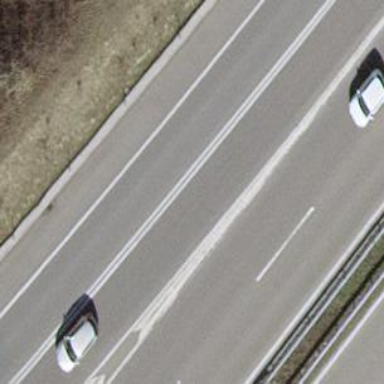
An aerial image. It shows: Asphalt motorway link.